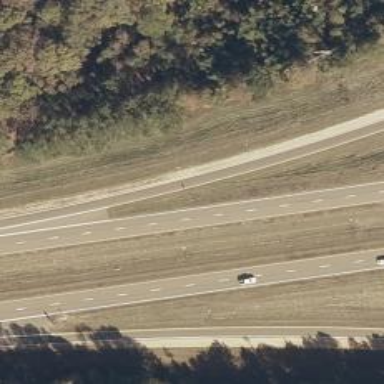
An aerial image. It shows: Trunk link highway.